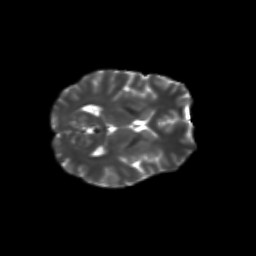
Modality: T2w
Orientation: axial
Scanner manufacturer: siemens
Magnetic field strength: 3 T
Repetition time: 9.2 s
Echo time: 0.084 s